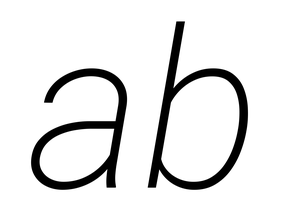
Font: Roboto-Italic_ExtraLight_Italic